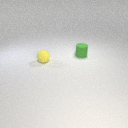
small yellow rubber sphere to the left of small green rubber cylinder